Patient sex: M
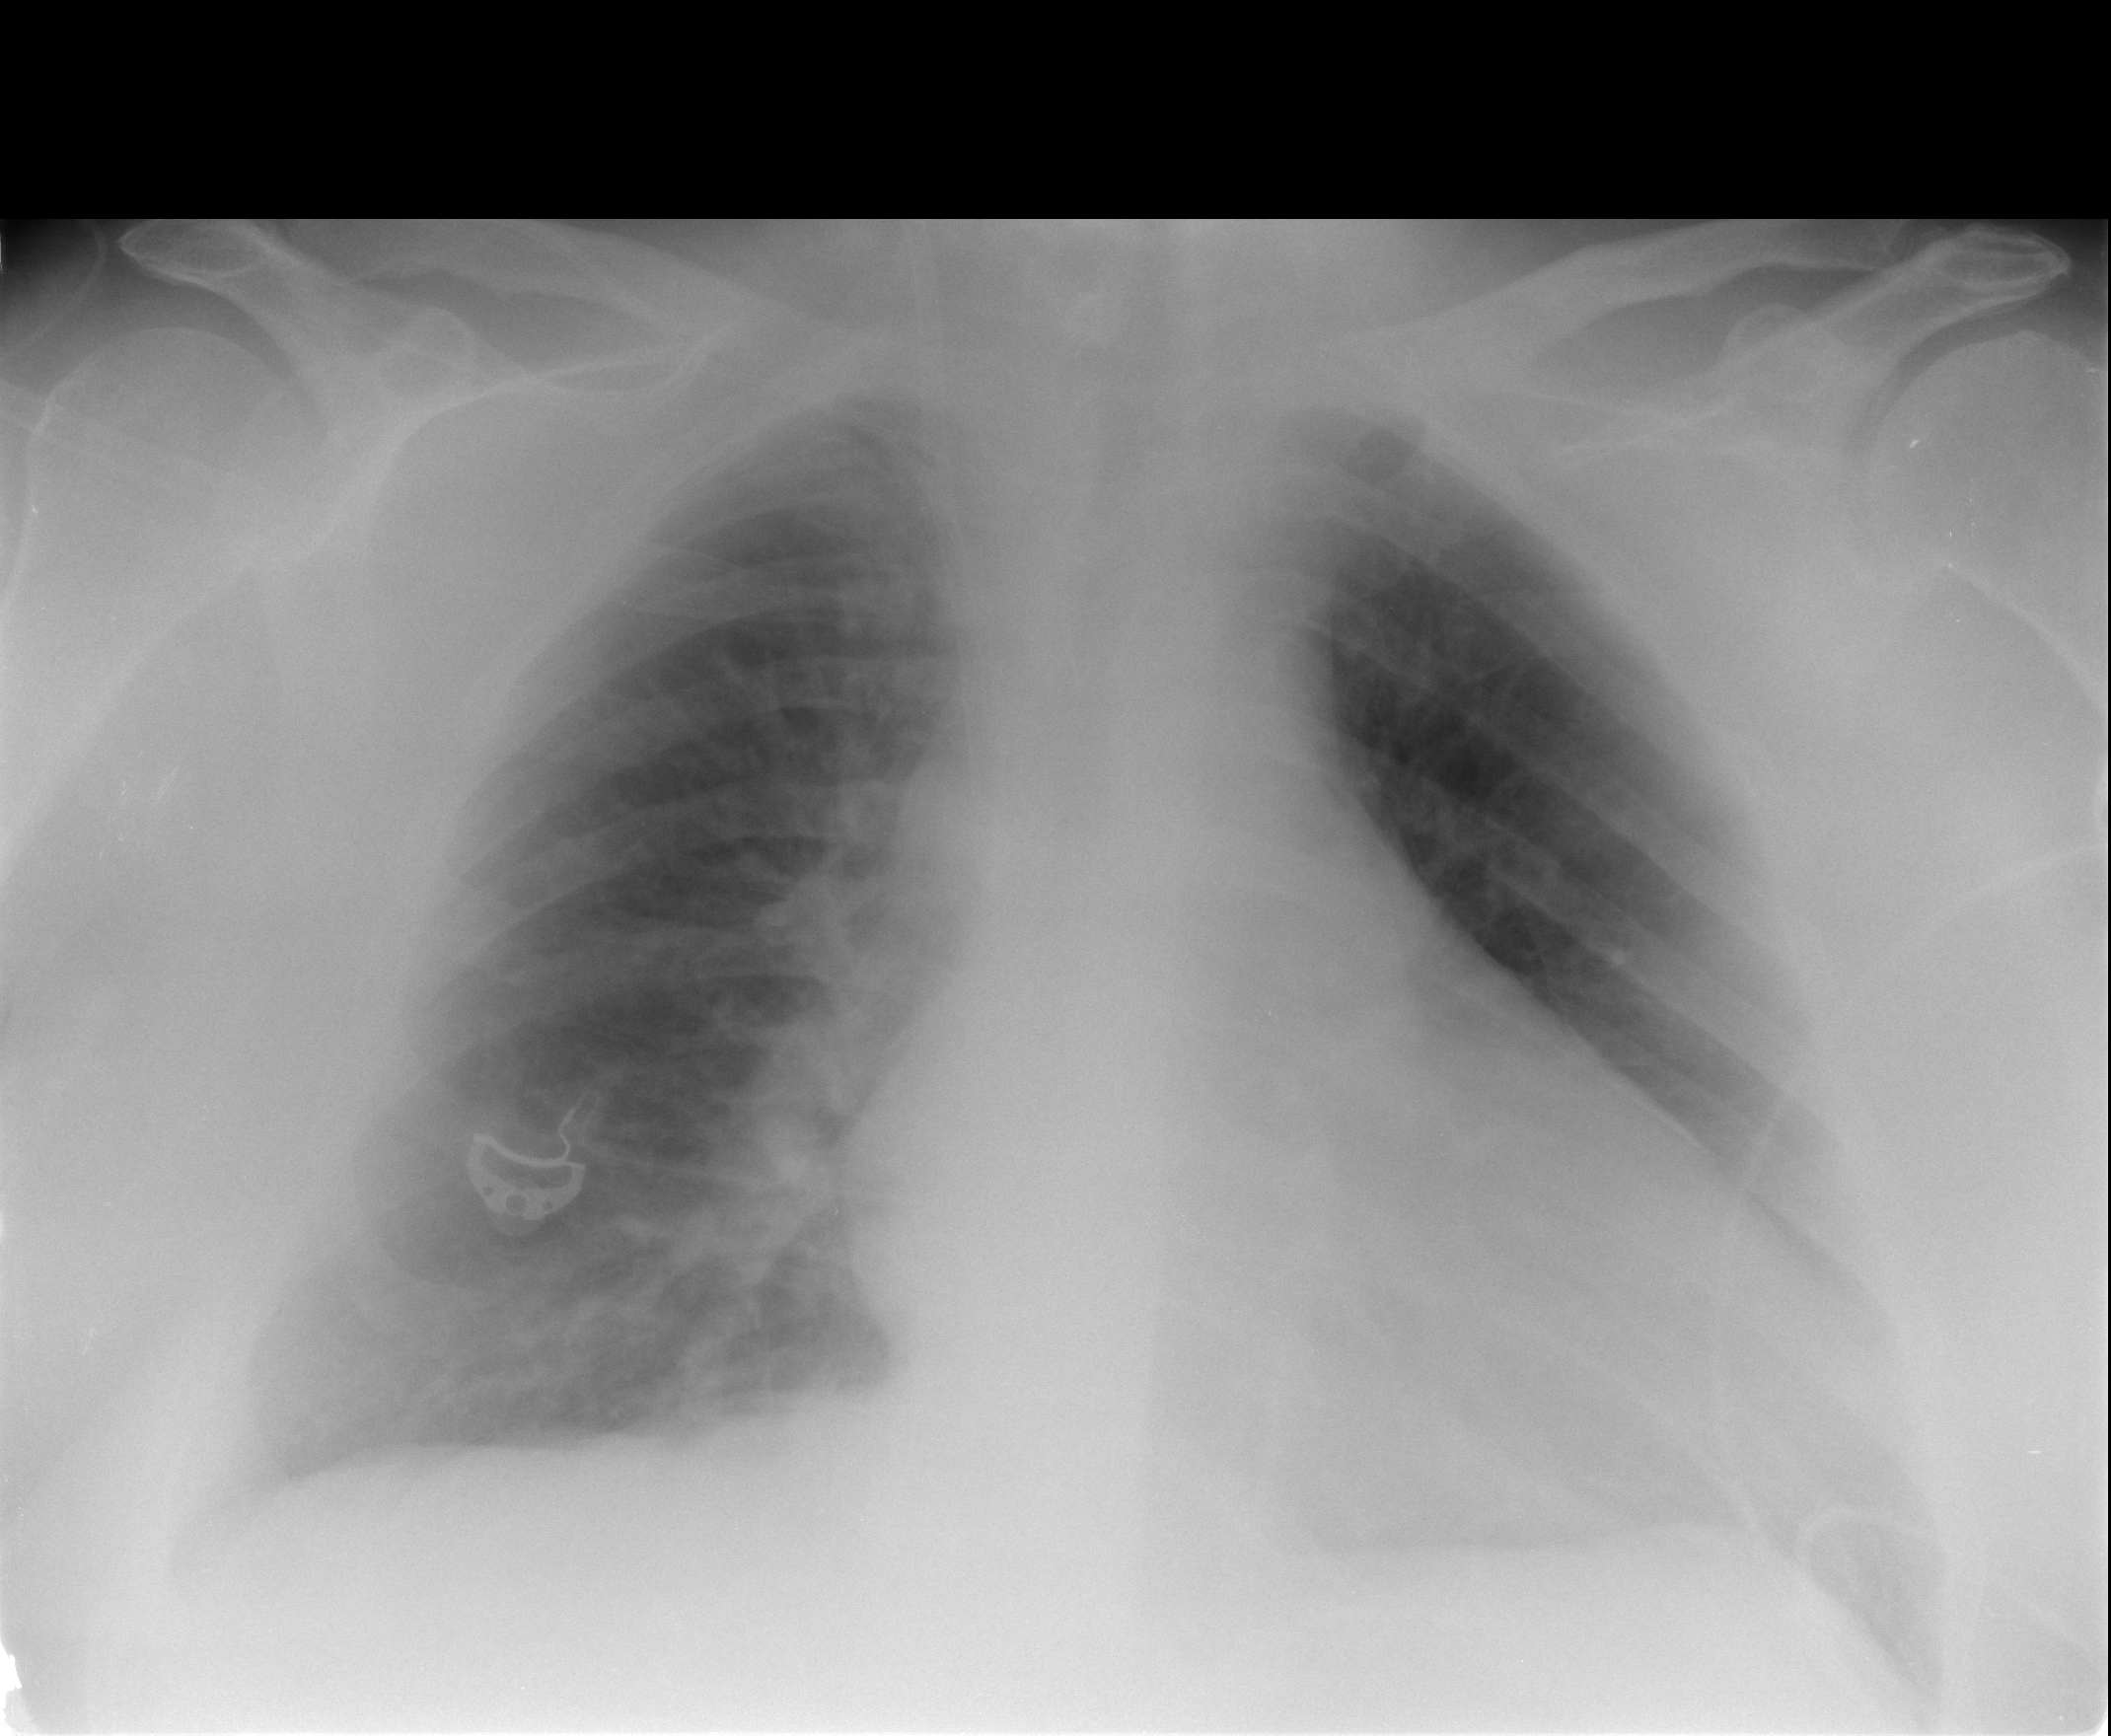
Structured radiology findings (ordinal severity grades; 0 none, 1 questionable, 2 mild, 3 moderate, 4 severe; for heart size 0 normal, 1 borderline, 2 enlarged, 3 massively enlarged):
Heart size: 2
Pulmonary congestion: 2
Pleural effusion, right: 0
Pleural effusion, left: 1
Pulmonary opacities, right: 0
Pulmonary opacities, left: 0
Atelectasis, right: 0
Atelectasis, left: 0